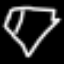
Label: diamond